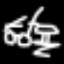
Label: hourglass